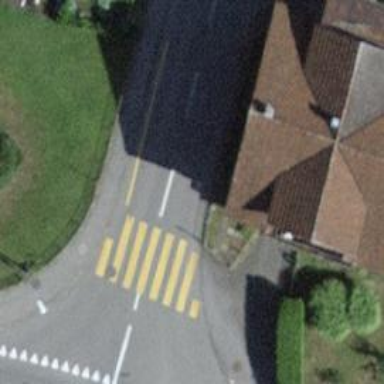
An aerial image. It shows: Uncontrolled zebra crossing with notable zebra markings.